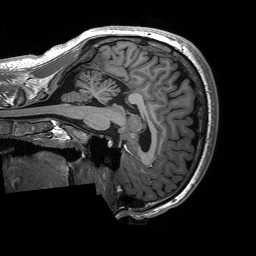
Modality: T1w
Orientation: sagittal
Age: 21
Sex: male
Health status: healthy
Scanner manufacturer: siemens
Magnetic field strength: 3 T
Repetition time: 2.53 s
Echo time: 0.00227 s